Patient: sex F, age 69
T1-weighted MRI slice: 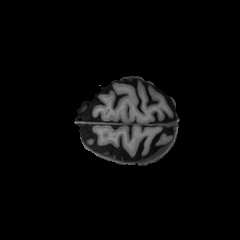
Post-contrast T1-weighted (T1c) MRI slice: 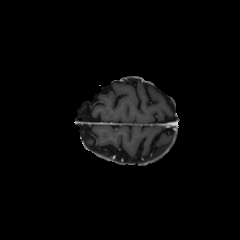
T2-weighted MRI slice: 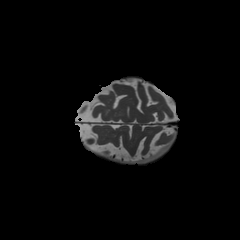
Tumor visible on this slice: no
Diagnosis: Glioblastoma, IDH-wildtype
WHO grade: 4